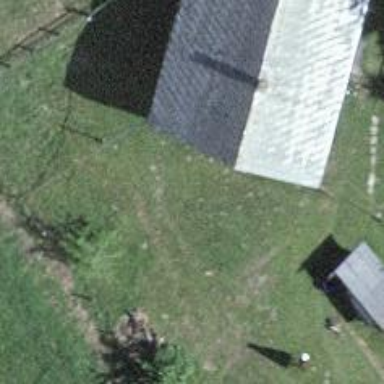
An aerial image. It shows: Farm.